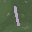
Label: 1